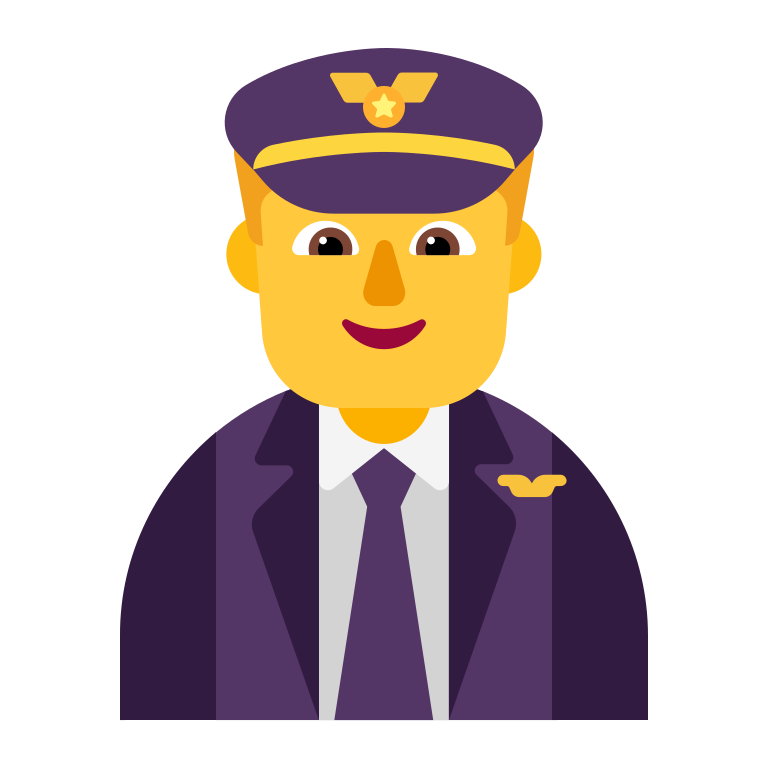
man pilot flat default